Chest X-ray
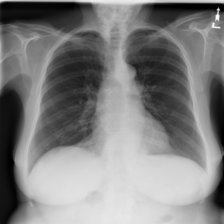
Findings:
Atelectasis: negative
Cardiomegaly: negative
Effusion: negative
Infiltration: negative
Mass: negative
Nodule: negative
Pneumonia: negative
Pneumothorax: negative
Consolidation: negative
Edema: negative
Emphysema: negative
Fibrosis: negative
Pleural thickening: negative
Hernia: negative